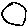
Label: circle